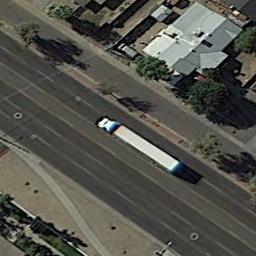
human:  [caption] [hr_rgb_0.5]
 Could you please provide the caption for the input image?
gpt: Two straight freeways are an open area on one side and on the other side are some houses .

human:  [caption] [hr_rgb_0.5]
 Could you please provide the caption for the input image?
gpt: There are many buildings and green plants beside the freeway, And there is a big truck on the freeway .

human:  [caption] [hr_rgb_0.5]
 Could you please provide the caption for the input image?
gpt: The workshops on the highway are widely spaced .

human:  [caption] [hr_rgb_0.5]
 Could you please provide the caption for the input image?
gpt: The freeway is next to a building .

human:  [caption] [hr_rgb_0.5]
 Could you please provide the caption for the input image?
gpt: There are some trees and a white building beside the freeway .